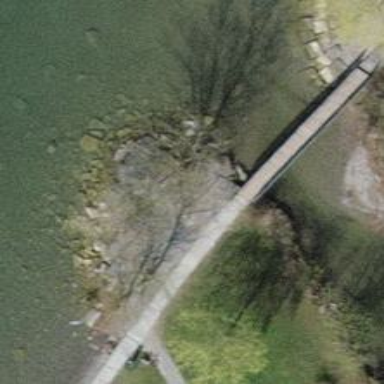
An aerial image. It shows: Footway on bridge.